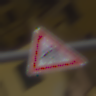
Verkehrszeichen: KinderRechts
Umgebung: Outdoor, Urban
Tageszeit: Night
Wetter: PartlyCloudy
Licht: Artificial
Jahreszeit: NotSpecified
Kontrast: HighContrast